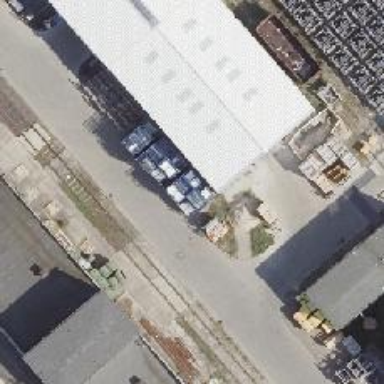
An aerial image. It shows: Yard for service or maintenance purposes.